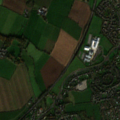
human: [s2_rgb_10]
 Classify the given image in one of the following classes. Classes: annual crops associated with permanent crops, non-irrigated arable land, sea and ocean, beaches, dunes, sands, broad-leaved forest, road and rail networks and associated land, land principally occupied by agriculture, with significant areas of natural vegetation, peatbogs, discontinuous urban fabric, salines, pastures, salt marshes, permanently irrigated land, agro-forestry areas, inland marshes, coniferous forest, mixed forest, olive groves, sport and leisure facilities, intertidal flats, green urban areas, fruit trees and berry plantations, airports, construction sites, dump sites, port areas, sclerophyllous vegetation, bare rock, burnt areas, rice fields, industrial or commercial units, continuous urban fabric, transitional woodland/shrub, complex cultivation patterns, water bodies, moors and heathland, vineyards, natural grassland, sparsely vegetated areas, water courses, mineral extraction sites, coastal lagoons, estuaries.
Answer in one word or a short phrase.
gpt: discontinuous urban fabric, pastures